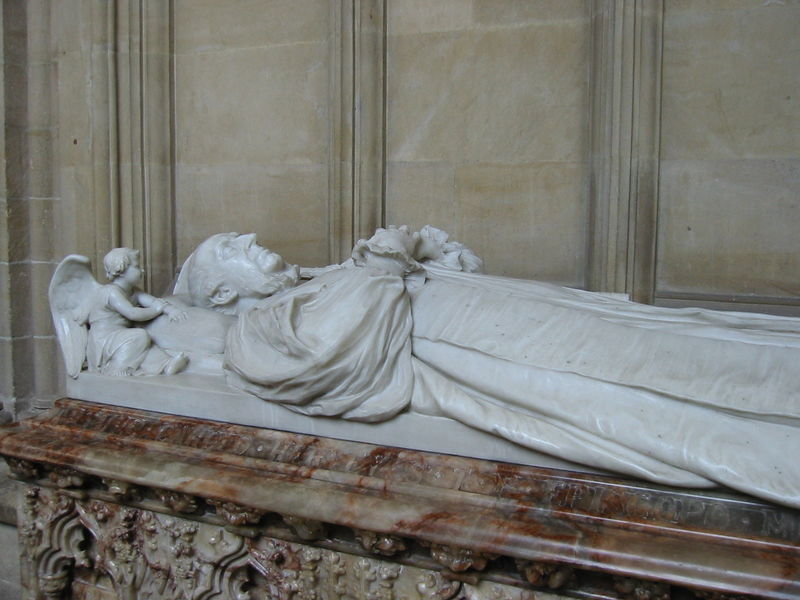
Titel: Kathedrale von Wells (St. Andrew’s Cathedral), Wells/Somerset
Standort: Wells, Kathedrale (EU - GB)
Schlagwörter: flügel, hand, mann, weiß, frankreich, marmor, mund, nase, ohr, rot, bart, hemd, wand, stein, tod, tot, ärmel, hände, innenraum, kirche, auge, figur, gewand, kind, renaissance, engel, engelchen, putte, putto, skulptur, farbig, liegen, baby, gefaltet, glatze, ornamente, junge, liegend, foto, vanitas, verziert, talar, sarg, grab, mittelalter, dante, mönch, schrein, grabmal, sarkophag, grabstein, bartlos, grabplatte, bischoff, liegefigur, berühmt, sklptur, 1600, mfarmor, gragb